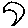
Label: moon